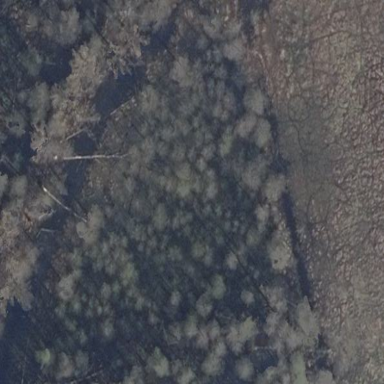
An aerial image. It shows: Bog wetland area.